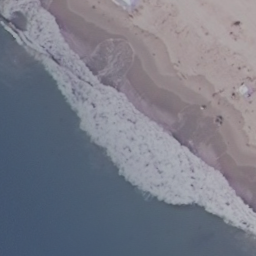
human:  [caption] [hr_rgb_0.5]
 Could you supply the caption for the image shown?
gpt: Waves slapping a white sand beach throw up white foams .

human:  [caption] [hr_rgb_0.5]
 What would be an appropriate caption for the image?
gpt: This is a beach with blue-green waters and sand .

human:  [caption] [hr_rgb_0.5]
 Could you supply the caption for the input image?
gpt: Waves slapping a white sand beach .

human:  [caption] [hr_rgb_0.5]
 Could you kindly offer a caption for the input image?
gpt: The waves beat on the white sands .

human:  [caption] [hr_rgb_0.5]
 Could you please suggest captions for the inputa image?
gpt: Waves slapping a white sand beach throw up white foams .